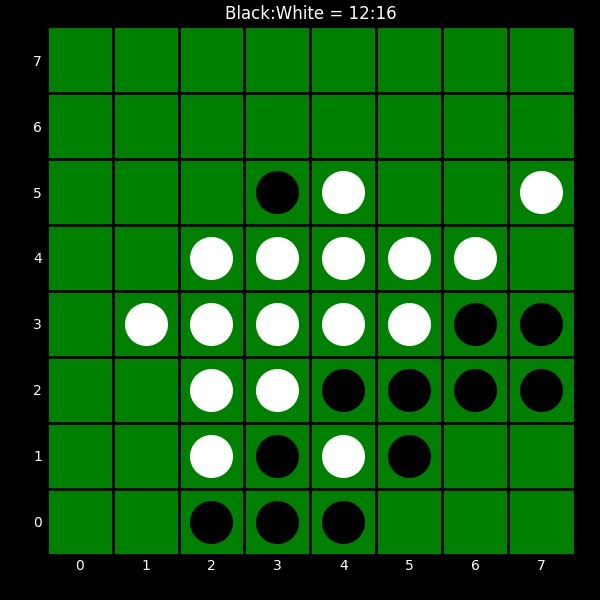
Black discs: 12
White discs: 16